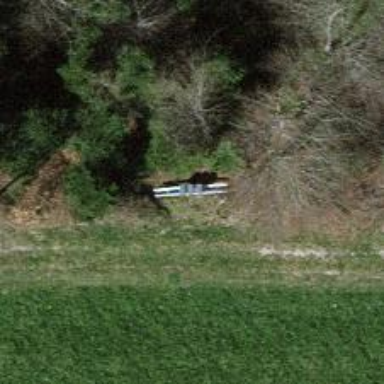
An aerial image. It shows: Bench.